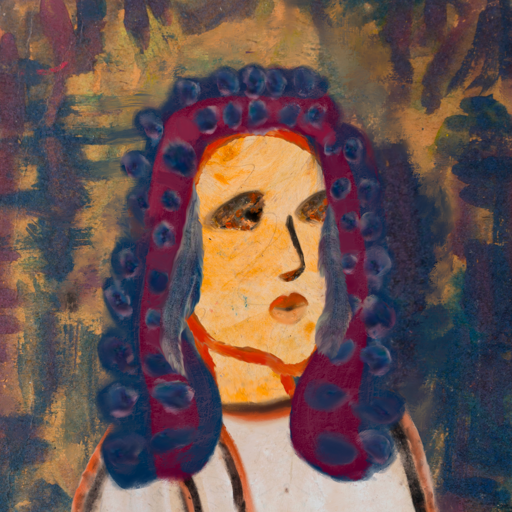
Background: InTheSun, Head And Neck Side: Experience, Face Side: Gypsy_Queen, Bust: Roy_Bahadur, Hair Side: Hill_Girl, Head Accessory: Blank, Second Necklace: Blank, Necklace: Blank, Baby: Blank